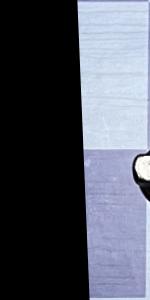
Label: Empty